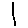
Label: line